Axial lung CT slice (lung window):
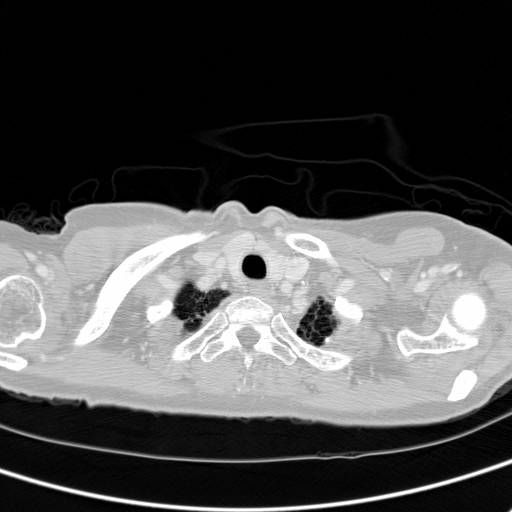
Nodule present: no